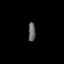
Tissue: prostate
Cell type: T cells
Senescence score: 0.3346
Nuclear area (px): 133
Mean DAPI intensity: 100.714